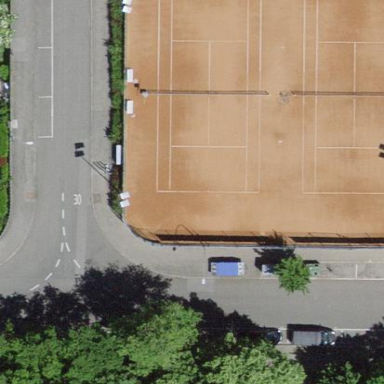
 located on pitch designated for leisure land."